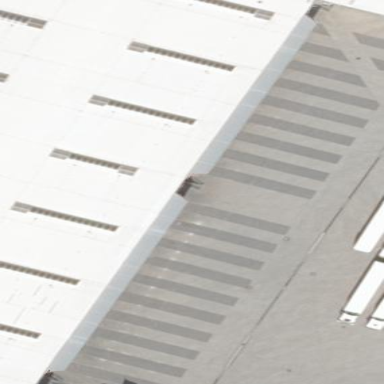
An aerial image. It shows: View of roof of building.